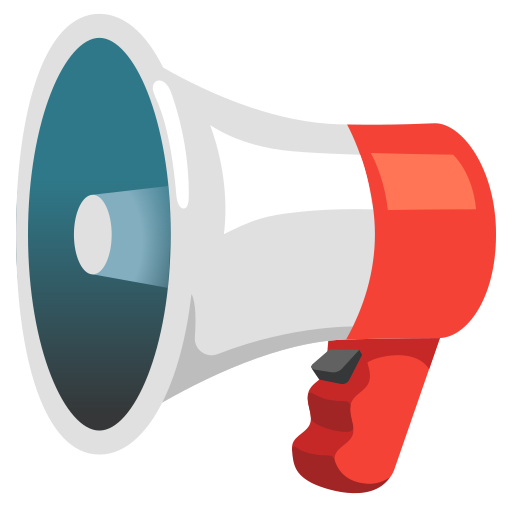
Emoji: 📢